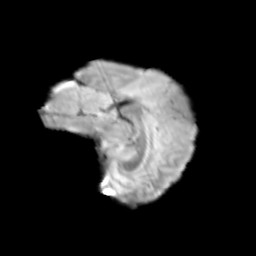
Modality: T2w
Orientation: sagittal
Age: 12
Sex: female
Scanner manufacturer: siemens
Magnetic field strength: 3 T
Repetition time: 3.8 s
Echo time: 0.07 s